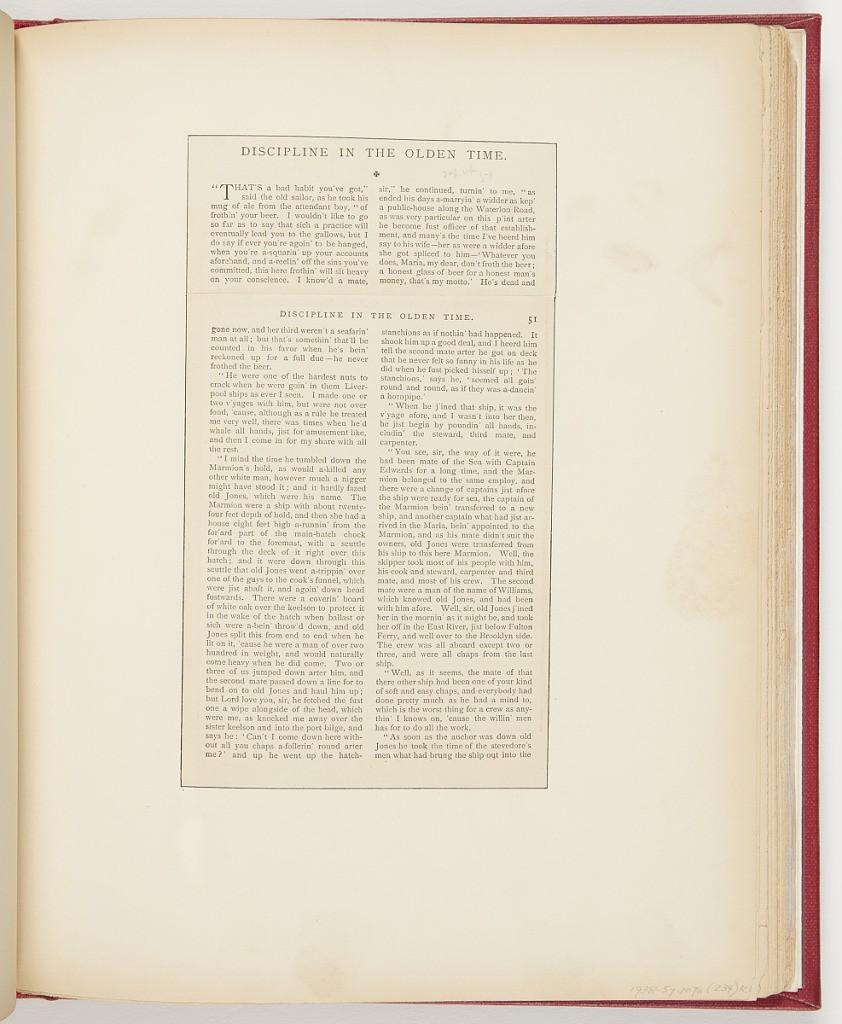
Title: Discipline in the Olden Time
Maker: Frederick Stuart Church, American, 1842–1924
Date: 1878
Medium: Printed in black ink on paper
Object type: Ephemera
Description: Short story from "Archibald the Cat, and Other Sea Yarns," about a sailor retelling memories of him and old friend.